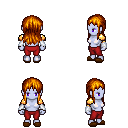
a pixel art fantasy rpg character, female body template, dark elf, purple skin, gold arm armor, red pants, dark blonde unkempt hairstyle, white cloth bracers, brown slippers, four views (front, back, left, right), 2x2 character sprite sheet, small pixel art, hard edges, no anti-aliasing